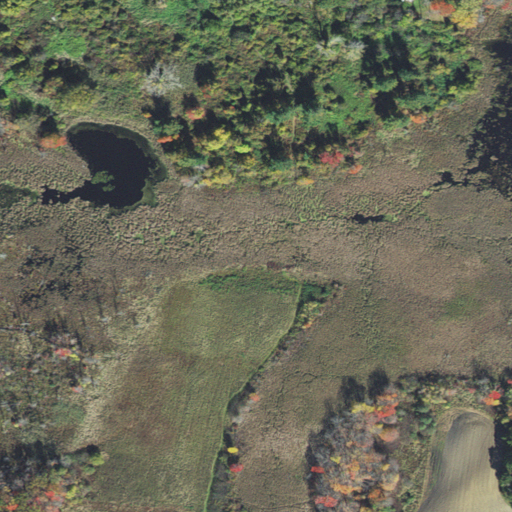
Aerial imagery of plain(s) in Massachusetts named Bedford Levels containing woody wetlands, pasture, deciduous forest, herbaceous wetlands, open development, low intensity development, and mixed forest